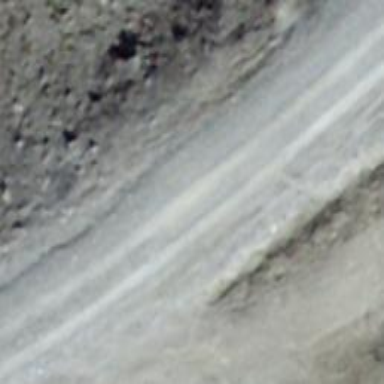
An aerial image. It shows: Downhill track used for classic skiing.